Interaction volume radius: 10 \u00c5
Interaction volume height: 40 \u00c5
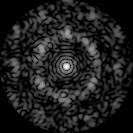
Disorder parameter: 0.6462